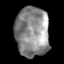
Tissue: skin
Cell type: Epithelial cells
Senescence score: 0.2263
Nuclear area (px): 1643
Mean DAPI intensity: 139.29